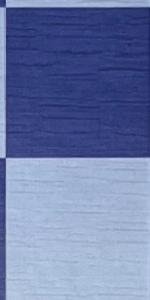
Label: Empty